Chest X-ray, AP view. Patient: 17 years old, sex F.
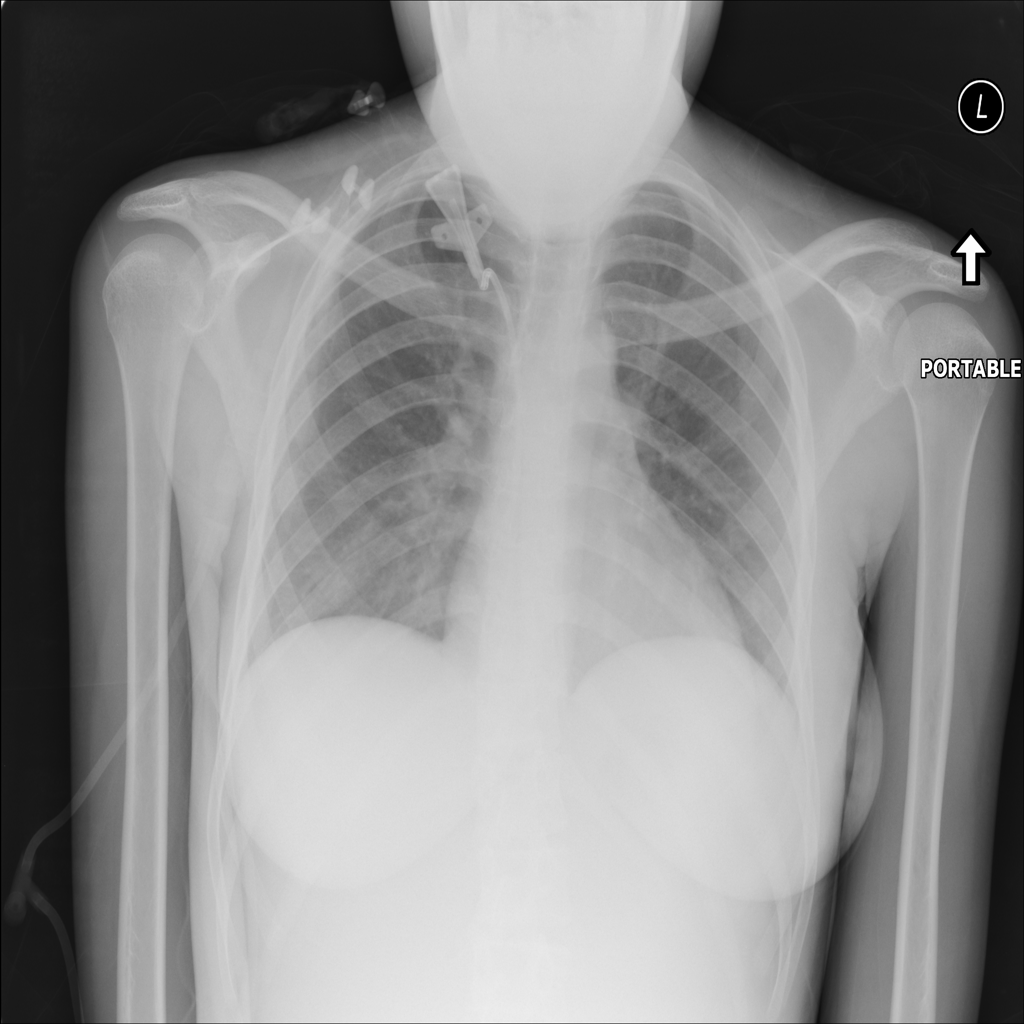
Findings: No Finding